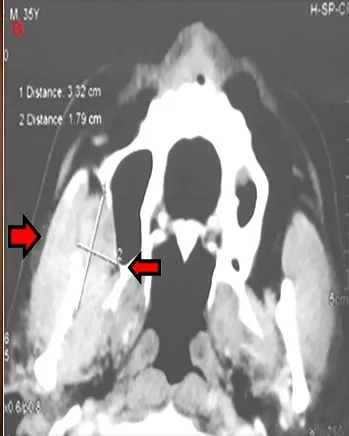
CECT showing heterogeneously enhancing lobulated soft tissue lesion in the right masticator space between masseter and pterygoid muscle (arrows).
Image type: radiology (ct)